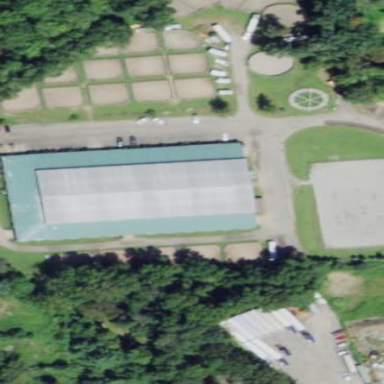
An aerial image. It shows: Stable building.